Question: I'm trying to override a method that calls the superclass and adds the returned values to a new collection (this is required because the superclass' return value is immutable).
The idiomatic Java for this is as follows:
'''
public class JaxrsApplication extends Application {
@Override public Set<Class<?>> getClasses() {
HashSet<Class<?>> classes = new HashSet<>(super.getClasses());
classes.add(PlainTextWriter.class);
classes.add(PageResource.class);
return classes;
}
}
'''
I'm trying to implement an equivalent in Kotlin without success:
'''
public class JaxrsApplication() : Application() {
override fun getClasses(): MutableSet<Class<out Any?>>? {
val classes = hashSetOf<Class<out Any?>>()
classes.addAll(super.getClasses()) // <= compiler error!
classes.add(javaClass<PlainTextWriter>())
classes.add(javaClass<PageResource>())
return classes
}
}
'''
It seems to be a type inference problem on the addAll function but I'm not sure how to resolve it. Help appreciated :-)
---
For future readers, the reason I was confused here is due to the mismatch in types in the error popup:

'MutableSet' implements 'Iterable', the key here is the final '?' character on the 'Found' line indicating the returned value is nullable.
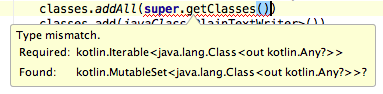
Answer: You get compiler error because 'super.getClasses' returns 'nullable' type, but 'addAll' accepts only 'not-null' argument.
It's possible to fix this problem with 'if-statement' or '!!' operator:
1.
'''
val superClasses = super.getClasses()
if (superClasses != null) {
classes.addAll(superClasses)
}
'''
2.
'''
classes.addAll(super.getClasses()!!)
'''